Interaction volume radius: 10 \u00c5
Interaction volume height: 10 \u00c5
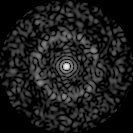
Disorder parameter: 0.8178